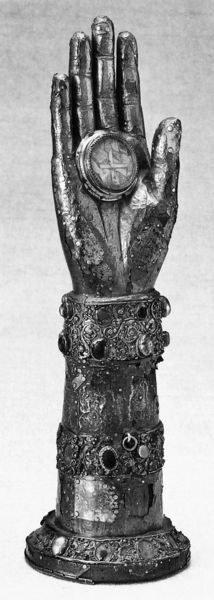
Titel: Handreliquiar
Institution: Osnabrück, Domschatz
Schlagwörter: hand, daumen, finger, glas, schmuck, ornament, arm, silber, sockel, steine, ärmel, bild, fünf, kirche, gold, brosche, edelsteine, rund, skulptur, uhr, metall, bronze, foto, medaillon, kreuz, religion, schwarz-weiss, gravur, verziert, edelstein, zier, siegel, solber, reliquie, christentum, amethyst, edelmetall, kompass, reliquiar, scharzweiß, handfläche, körperteil, handreliquie, handreliquiar, armreliquiar, edlestein, beschlage, körperreliquie, metal glove